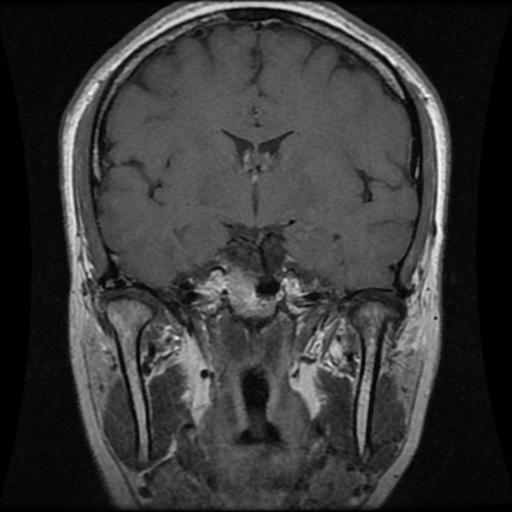
Label: pituitary